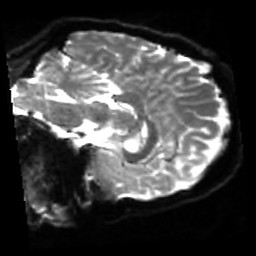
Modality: sbref
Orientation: sagittal
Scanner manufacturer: siemens
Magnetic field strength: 3 T
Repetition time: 4 s
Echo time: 0.0594 s